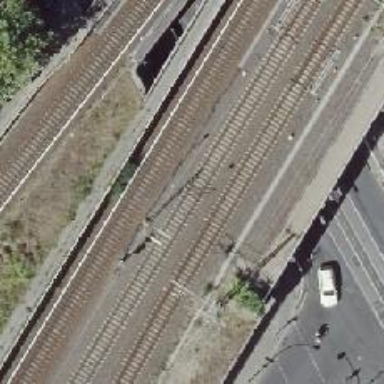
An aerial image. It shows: Bridge over electrified railway with contact lines.